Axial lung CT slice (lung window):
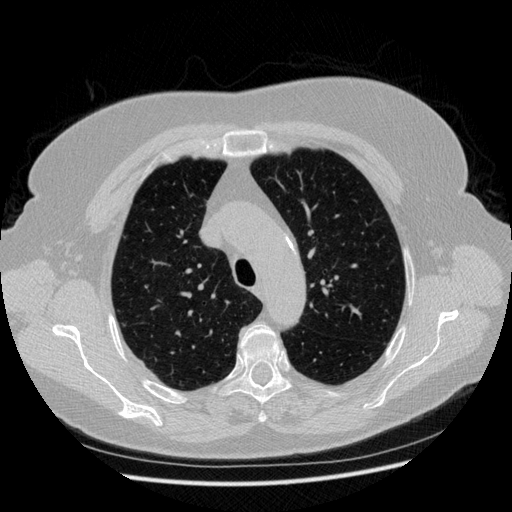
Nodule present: no